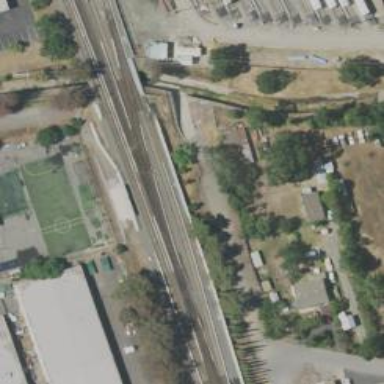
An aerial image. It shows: Electrified rail passing through service yard.